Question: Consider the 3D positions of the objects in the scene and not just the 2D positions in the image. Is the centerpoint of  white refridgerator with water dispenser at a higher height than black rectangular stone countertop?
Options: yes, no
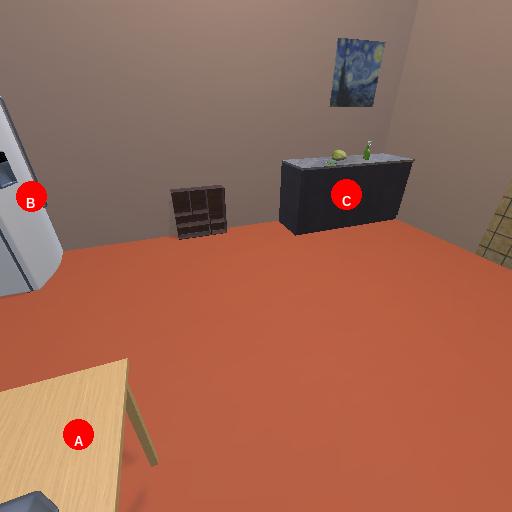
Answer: yes